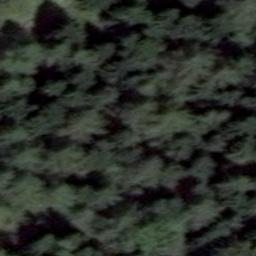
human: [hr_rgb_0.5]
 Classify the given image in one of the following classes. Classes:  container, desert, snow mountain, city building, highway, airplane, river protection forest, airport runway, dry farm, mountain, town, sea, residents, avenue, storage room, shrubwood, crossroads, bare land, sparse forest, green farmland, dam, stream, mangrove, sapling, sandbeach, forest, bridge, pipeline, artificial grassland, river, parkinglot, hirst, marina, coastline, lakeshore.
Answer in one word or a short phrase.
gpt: forest